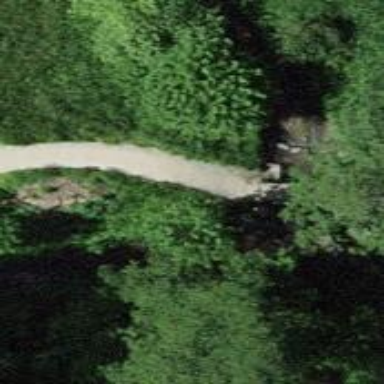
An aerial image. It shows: Path on compacted bridge.